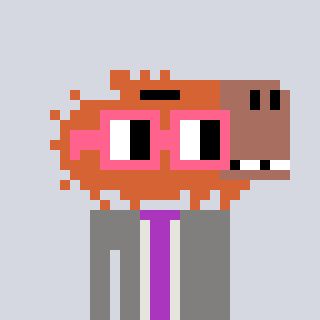
a pixel art character with square pink glasses, a capybara-shaped head and a bluegrey-colored body on a cool background